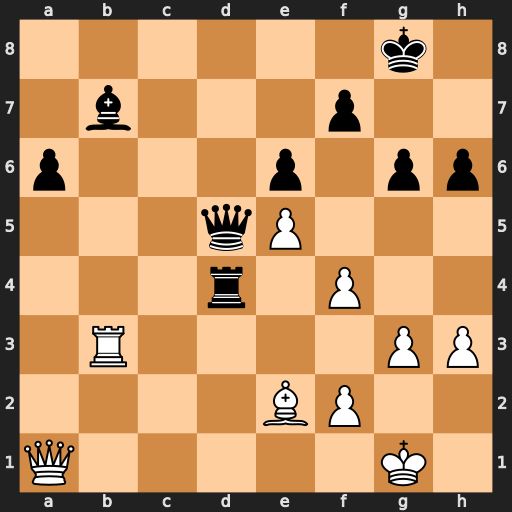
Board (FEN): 6k1/1b3p2/p3p1pp/3qP3/3r1P2/1R4PP/4BP2/Q5K1
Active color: w
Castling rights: -
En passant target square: -
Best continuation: Rxb7 Qxb7 Qxd4